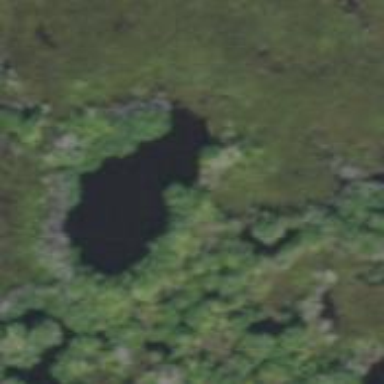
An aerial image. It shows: Serene pond surrounded by nature.